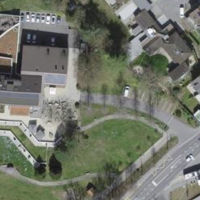
EUNIS habitat code: 55
Species observed at this site:
Salvia pratensis